CT reconstruction: convct
Segmentation target: spine
Patient: M, age 71
ISS stage: Stage 1
Metal implant: no
Axial slice:
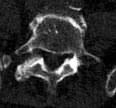
Sagittal slice:
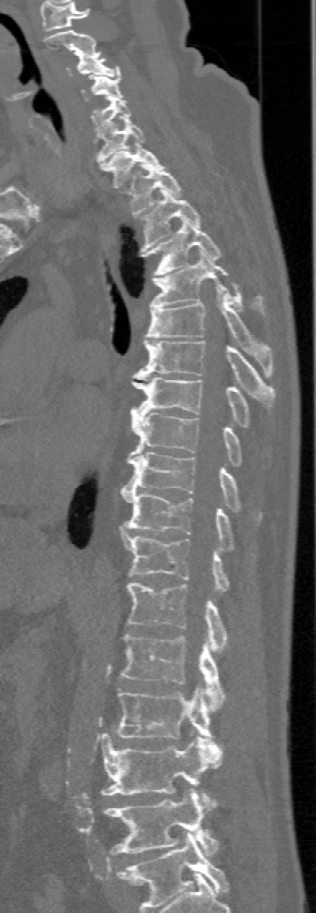